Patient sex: M
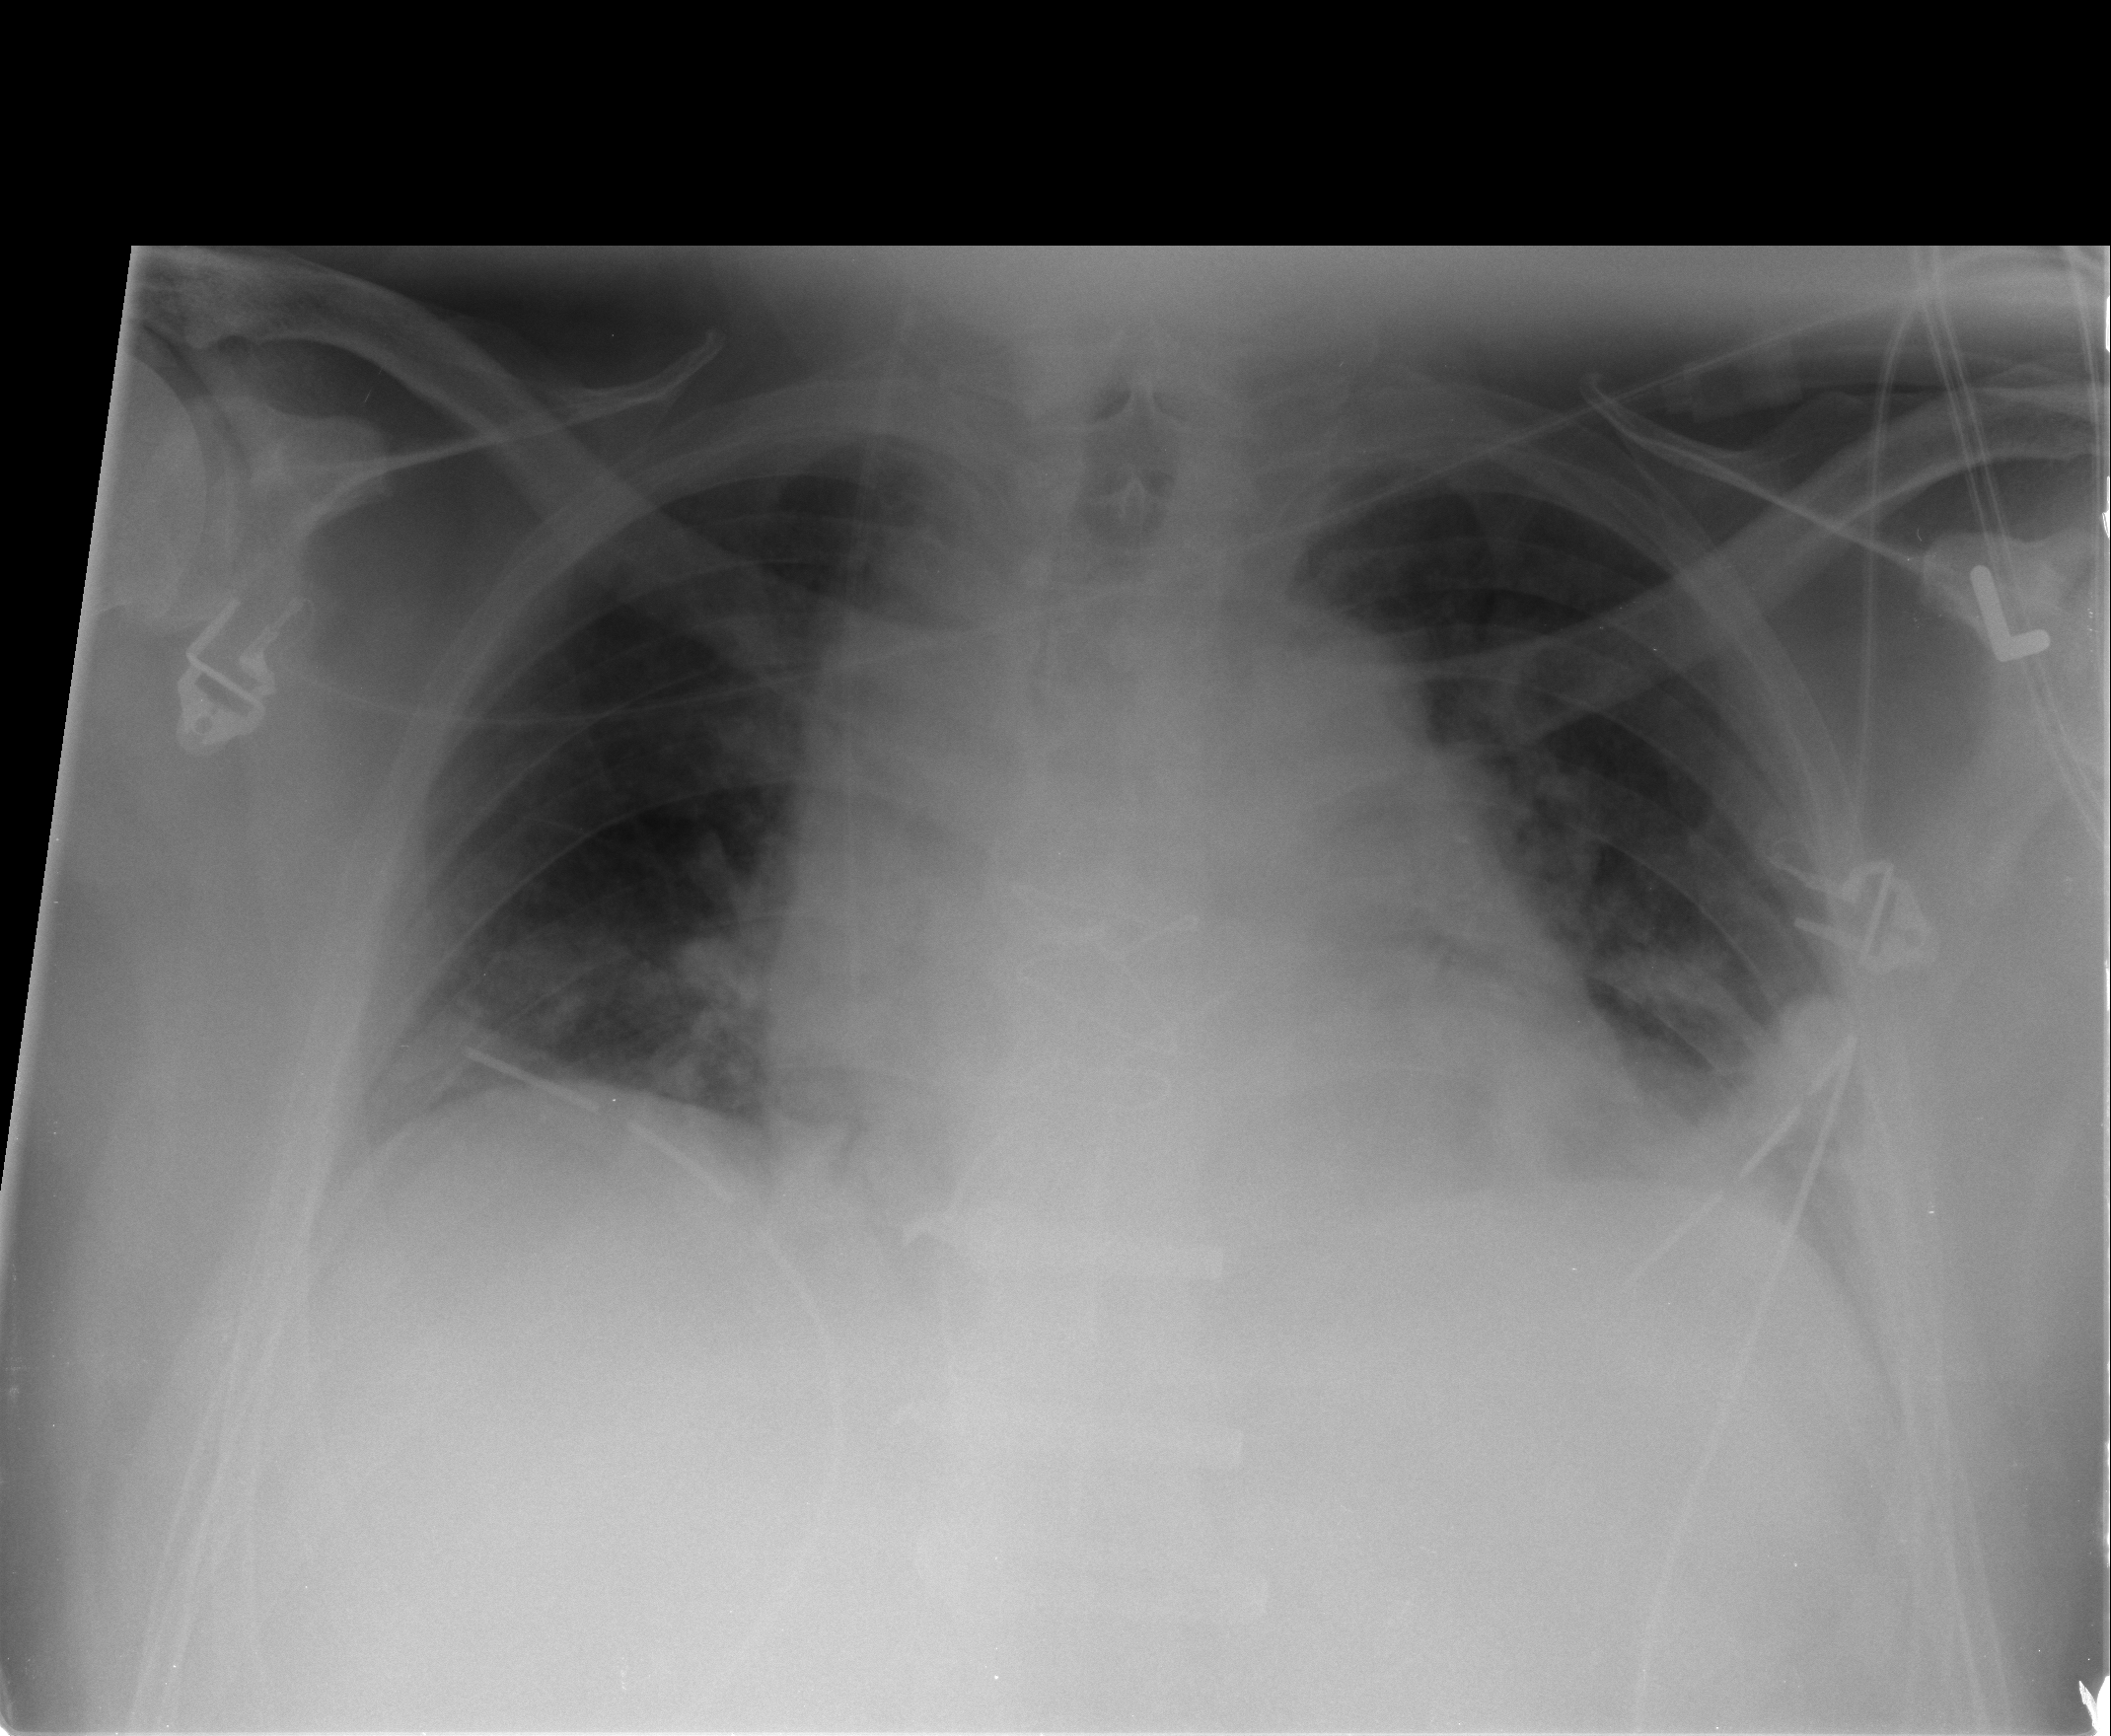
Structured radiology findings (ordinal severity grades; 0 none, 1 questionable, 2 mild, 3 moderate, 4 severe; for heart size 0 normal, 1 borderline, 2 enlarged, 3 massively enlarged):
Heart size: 2
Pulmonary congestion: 2
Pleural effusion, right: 1
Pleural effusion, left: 1
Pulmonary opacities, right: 0
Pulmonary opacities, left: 0
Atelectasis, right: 2
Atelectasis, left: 2